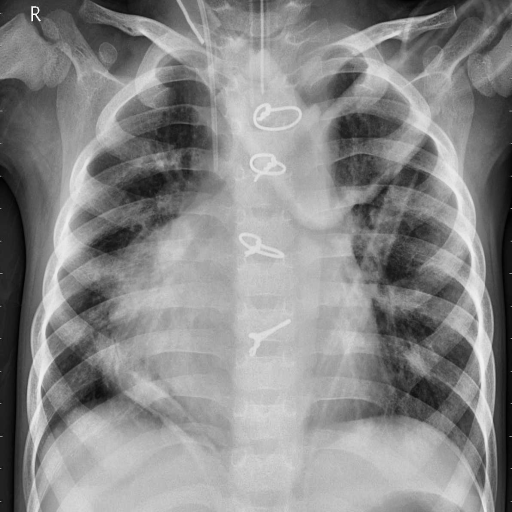
Finding: PNEUMONIA